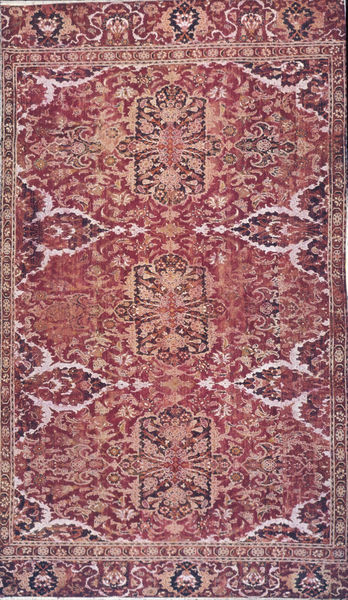
Titel: Osmanenteppich aus Bursa, Istanbul oder Kairo (Islam)
Standort: Wien
Institution: unbekannt
Schlagwörter: blau, blätter, weiß, blumen, braun, bunt, grau, hell, mitte, orange, schwarz, blüten, rot, muster, ornament, teppich, alt, band, rahmen, möbel, zweige, stickerei, stoff, drei, borte, rosa, seide, oval, ranken, farbig, rahmung, violett, rand, bordüre, wolle, detail, symmetrie, dekor, floral, ornamente, verzierung, läufer, fein, foto, fotografie, rechtecke, eckig, orient, orientalisch, rechteck, detailliert, symmetrisch, schwarzweiß, brokat, ornamental, schnörkel, arabisch, rouge, tapis, rechteckig, teppicht, röte, gewebe, vegetabil, borde, bordüren, textil, mittelfeld, ornamentik, wandbehang, gewebt, quadrat, arabien, islam, knüpfen, osmanisch, perser, persien, türkei, weben, arabesken, wiederholung, details, arabeske, broderie, perserteppich, bosporus, all, assoziation, islamisch, iran, motif, persisch, muste, gebetsteppich, geknüpft, alles, florale muster, inder, teppeich, vieles, verwaschen, borden, spiten, maureske, büten, kleinfigurig, brodure